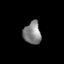
Tissue: skin
Cell type: Epithelial cells
Senescence score: 0.2786
Nuclear area (px): 382
Mean DAPI intensity: 131.272